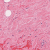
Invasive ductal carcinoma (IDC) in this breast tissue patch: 0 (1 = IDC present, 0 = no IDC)